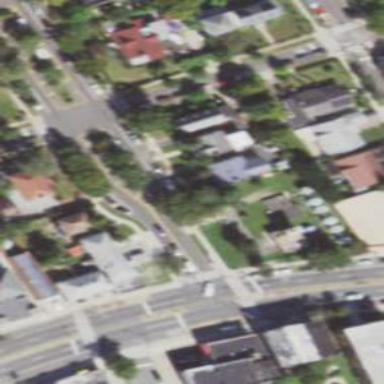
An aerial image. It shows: Neighborhood.